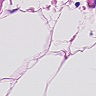
Metastatic tissue present: no